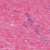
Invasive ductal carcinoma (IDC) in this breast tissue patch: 0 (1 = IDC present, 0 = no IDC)